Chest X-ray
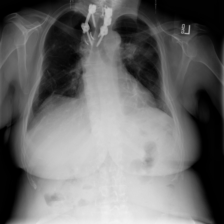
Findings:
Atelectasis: negative
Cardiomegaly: negative
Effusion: negative
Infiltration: negative
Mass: negative
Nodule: positive
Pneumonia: negative
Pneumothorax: negative
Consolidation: negative
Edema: negative
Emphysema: negative
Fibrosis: negative
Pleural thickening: negative
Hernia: negative